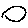
Label: circle